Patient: sex F, age 67
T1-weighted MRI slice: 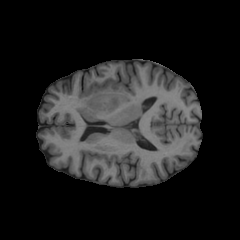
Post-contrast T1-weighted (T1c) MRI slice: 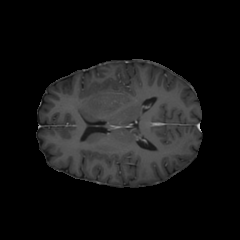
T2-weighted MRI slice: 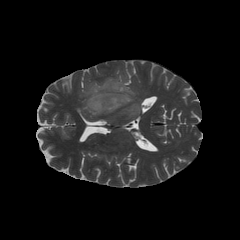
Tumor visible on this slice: yes
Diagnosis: Glioblastoma, IDH-wildtype
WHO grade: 4